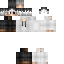
A male human skin with medium skin, wearing brown long hair dressed in a blue hoodie and black pants, featuring a closed mouth.